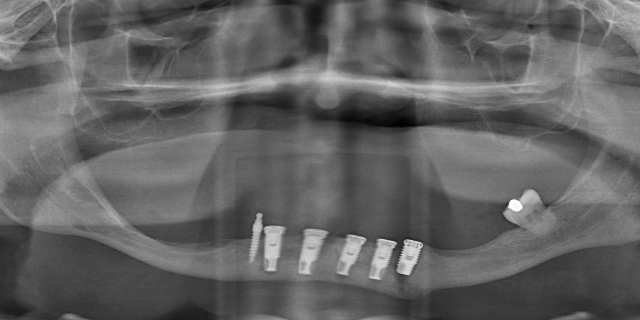
adult